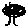
Label: tree